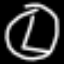
Label: clock